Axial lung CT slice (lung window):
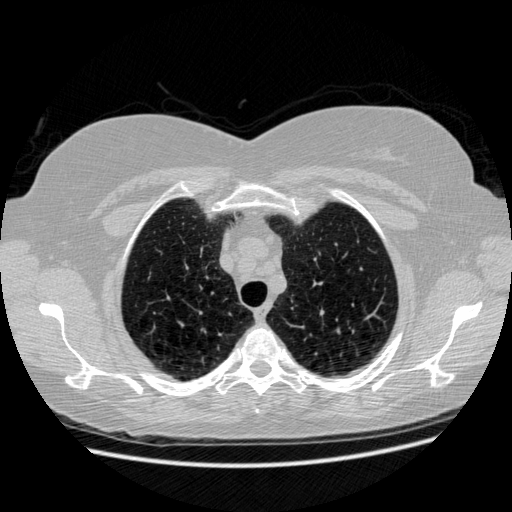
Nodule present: no